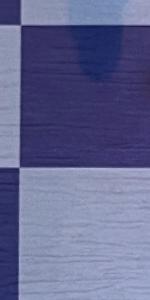
Label: Empty